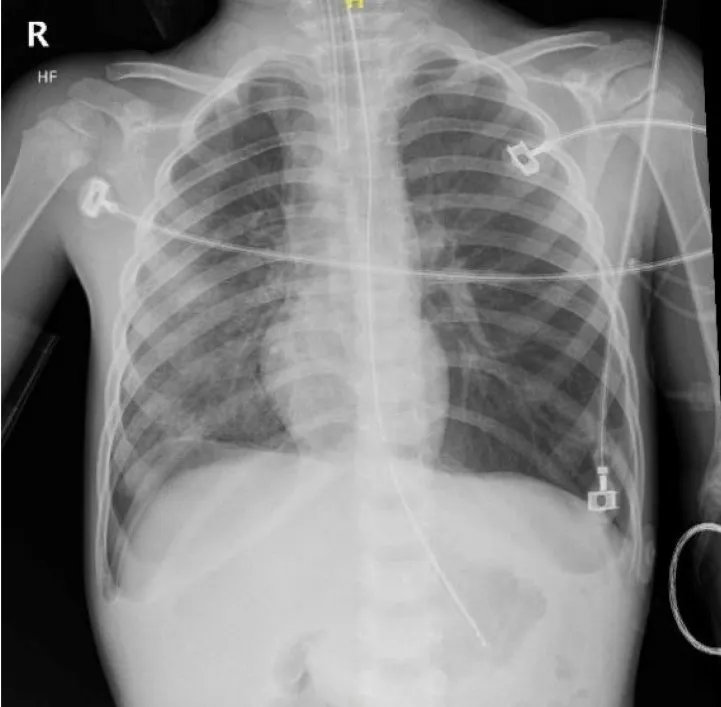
Post-Operative Day 1 Chest radiograph.
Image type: radiology (x_ray)